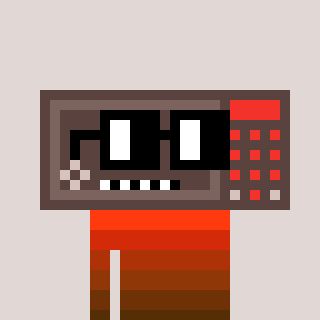
a pixel art character with square black glasses, a wallsafe-shaped head and a red-colored body on a warm background